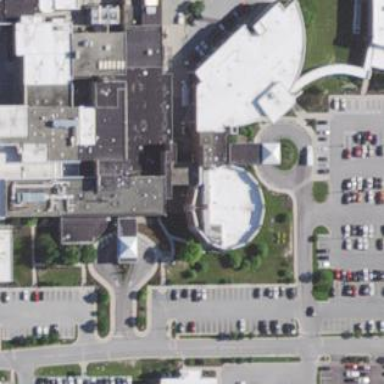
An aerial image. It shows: Hospital building.